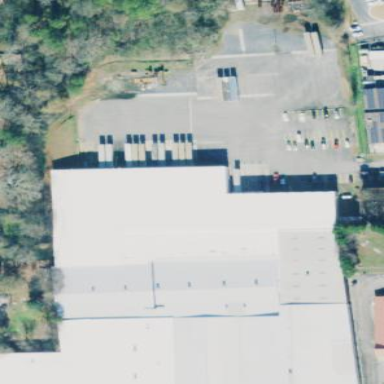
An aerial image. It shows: Commercial building.